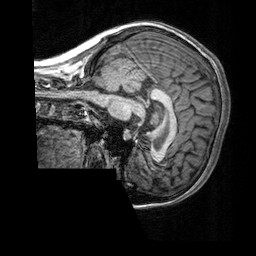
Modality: T1w
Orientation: sagittal
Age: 20
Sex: female
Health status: healthy
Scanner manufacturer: siemens
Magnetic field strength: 3 T
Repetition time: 2.3 s
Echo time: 0.00303 s